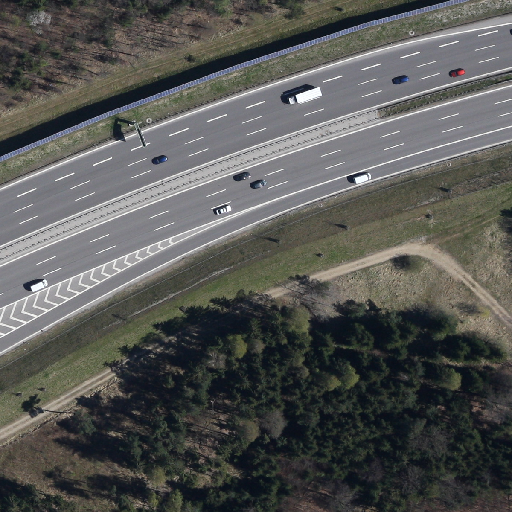
Referring expression: van